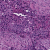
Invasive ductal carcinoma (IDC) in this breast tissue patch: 1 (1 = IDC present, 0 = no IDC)